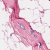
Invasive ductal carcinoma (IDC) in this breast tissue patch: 0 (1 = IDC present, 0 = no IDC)